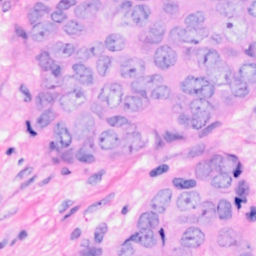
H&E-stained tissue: Breast